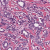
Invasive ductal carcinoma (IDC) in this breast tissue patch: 1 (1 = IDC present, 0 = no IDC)